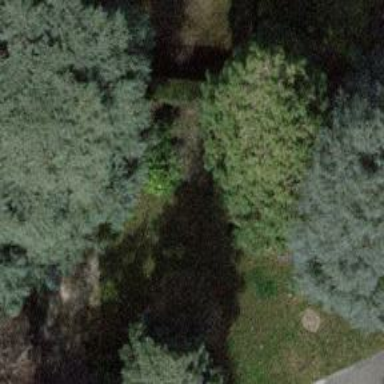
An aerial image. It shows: Evergreen needle-leaved tree.